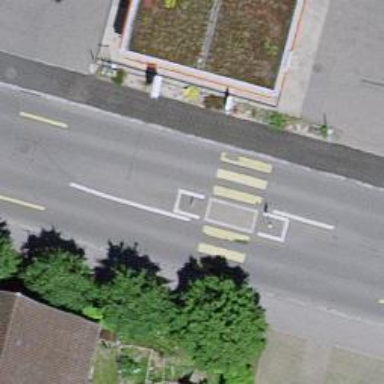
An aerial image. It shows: Marked pedestrian crossing with zebra designation and central island.